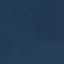
Label: SeaLake